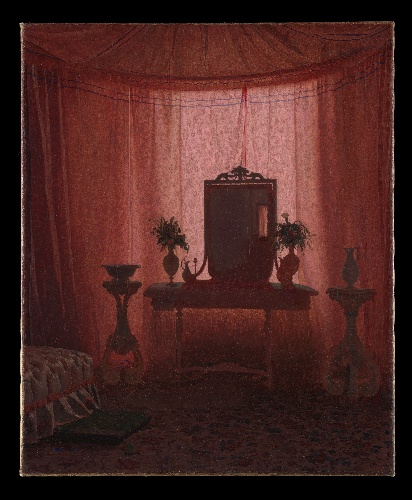
Title: A Bedroom in Bernstorff Palace near Copenhagen
Artist: Johan Vilhelm Gertner
Artist bio: Danish, Copenhagen 1818–1871 Copenhagen
Date: ca. 1845
Object type: Painting
Classification: Paintings
Medium: Oil on canvas
Dimensions: 24 3/4 × 20 1/2 in. (62.8 × 52 cm)
Department: European Paintings
Credit line: Gift of the Eugene V. and Clare E. Thaw Charitable Trust, 2018
Accession year: 2018
Repository: Metropolitan Museum of Art, New York, NY
Tags: Bedrooms|Mirrors